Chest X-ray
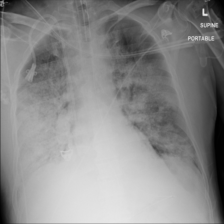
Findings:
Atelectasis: negative
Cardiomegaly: negative
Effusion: negative
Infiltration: positive
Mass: negative
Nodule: negative
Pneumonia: negative
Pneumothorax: negative
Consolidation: negative
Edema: negative
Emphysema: negative
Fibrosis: negative
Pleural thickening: negative
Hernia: negative